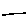
Label: line